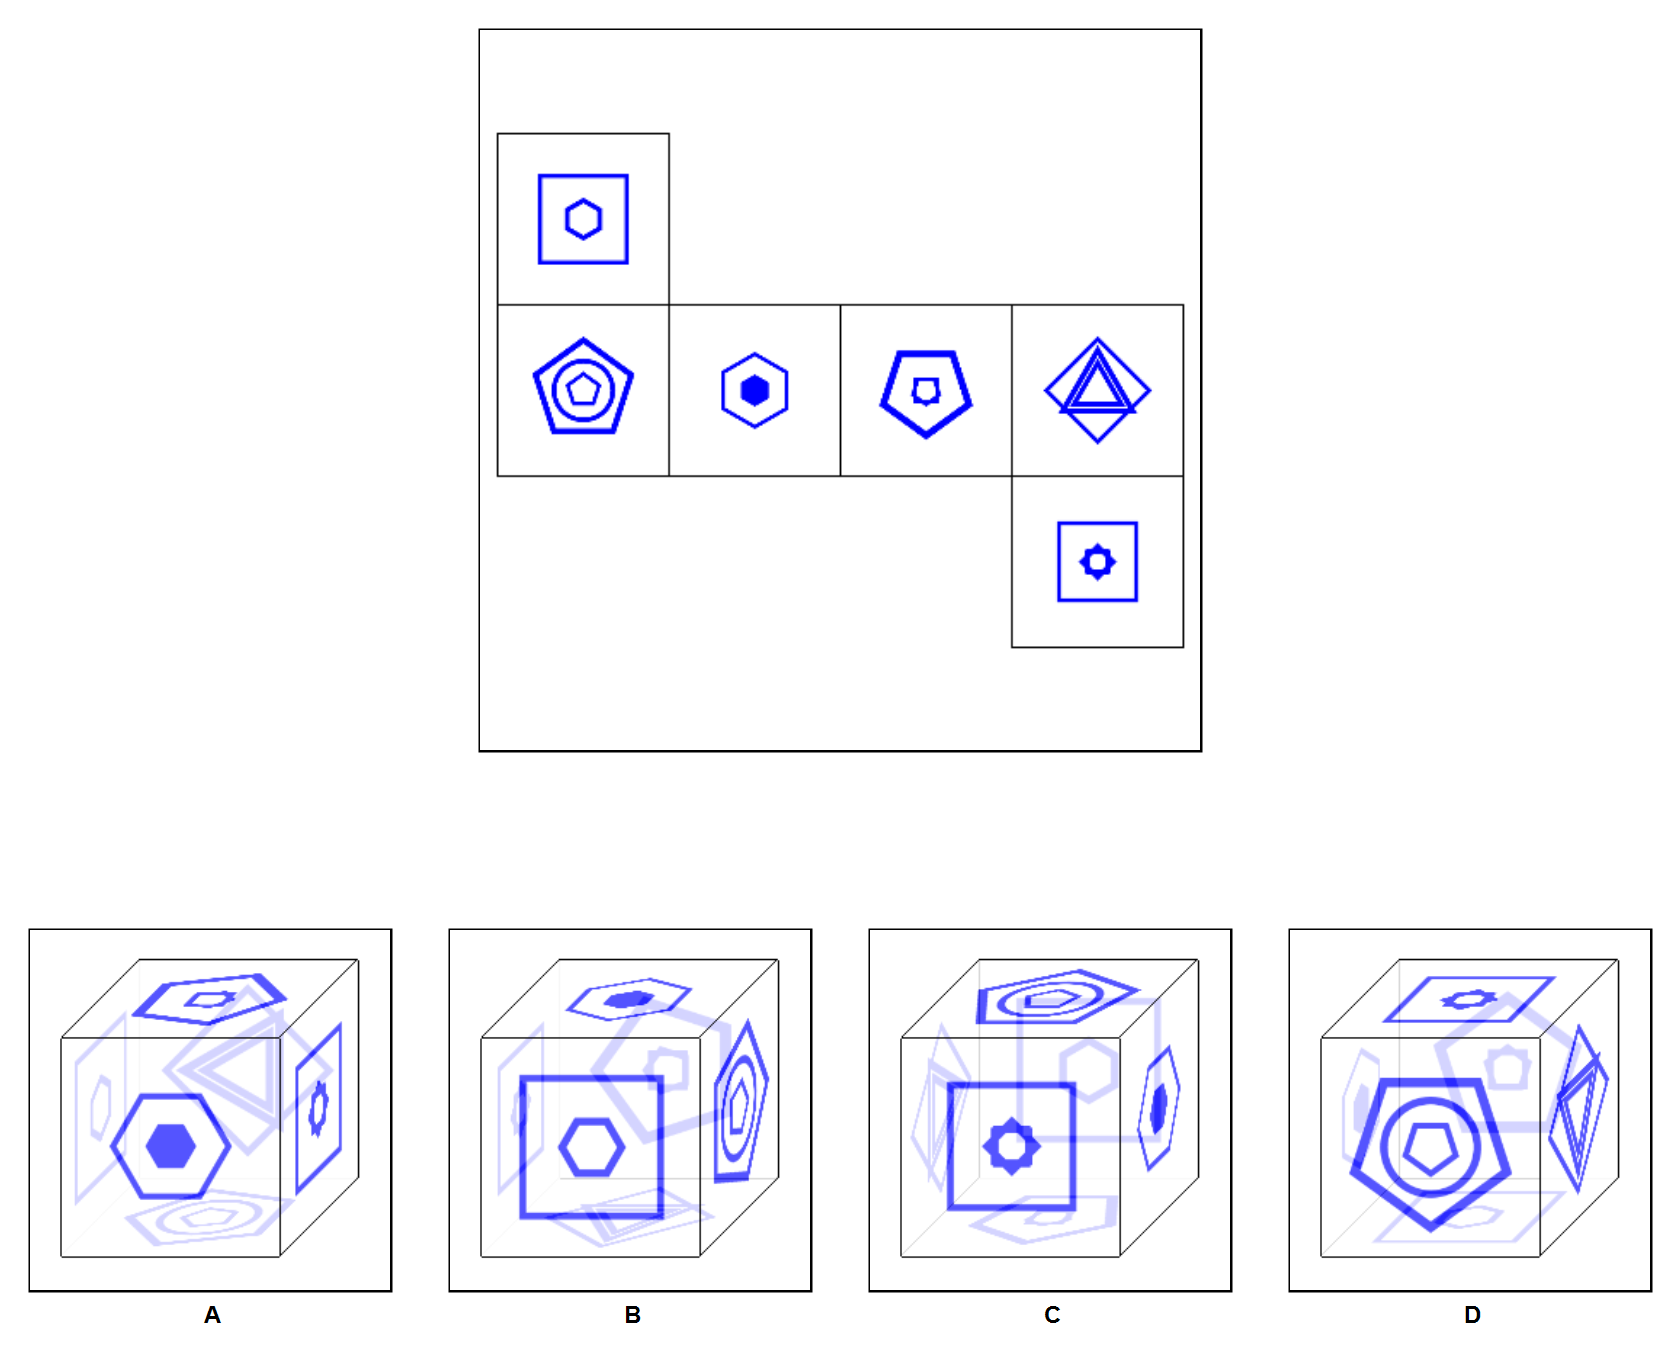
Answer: B